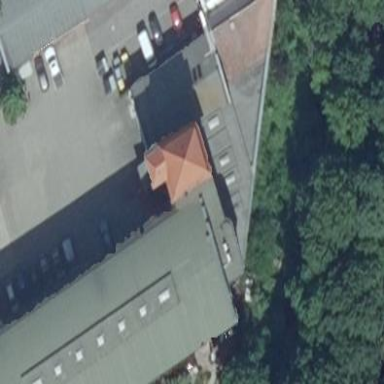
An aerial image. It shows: Building.